Aerial crown-view tile of a tropical tree (Barro Colorado Island, Panama), acquired 20241216:
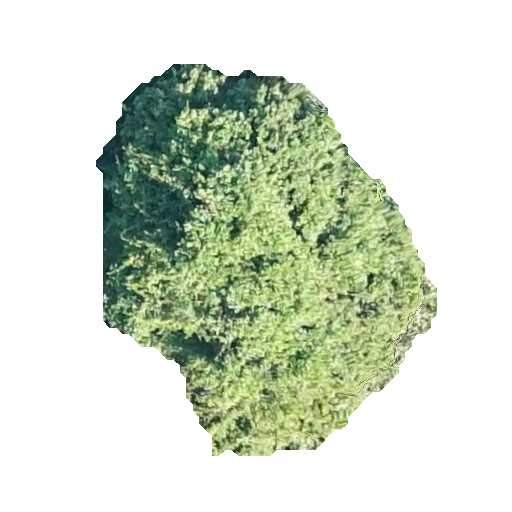
Species: Prioria copaifera
GBIF accepted scientific name: Prioria copaifera
Crown area: 133.661 m²